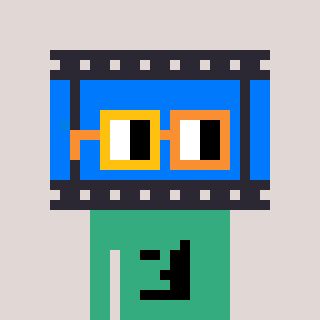
a pixel art character with square yellow and orange glasses, a film strip-shaped head and a teal-colored body on a warm background